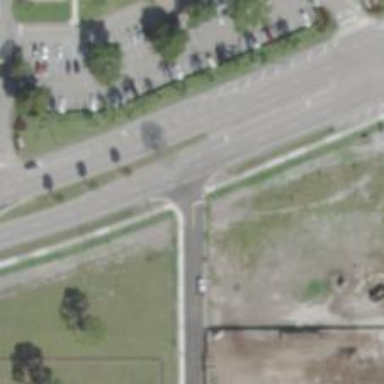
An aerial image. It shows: Unmarked crossing on footway.